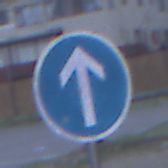
Verkehrszeichen: VorgeschriebeneFahrtrichtungGeradeaus
Umgebung: Outdoor, Urban
Tageszeit: SunriseSunset
Wetter: Overcast
Licht: Natural
Jahreszeit: NotSpecified
Kontrast: LowContrast